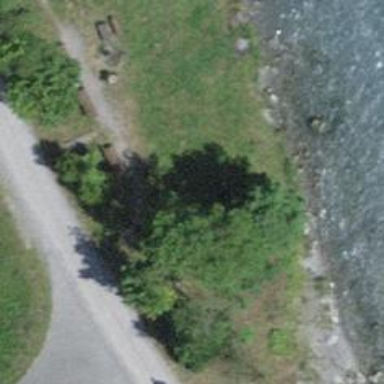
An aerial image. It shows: Brown bench.